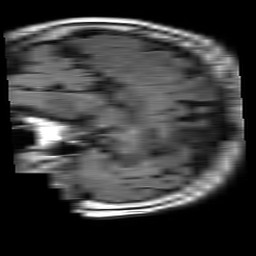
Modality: FLAIR
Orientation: sagittal
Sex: female
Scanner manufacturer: philips
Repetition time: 11 s
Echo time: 0.125 s